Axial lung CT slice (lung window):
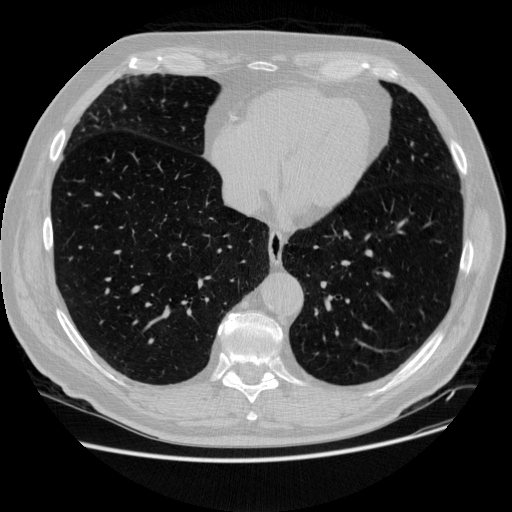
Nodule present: no